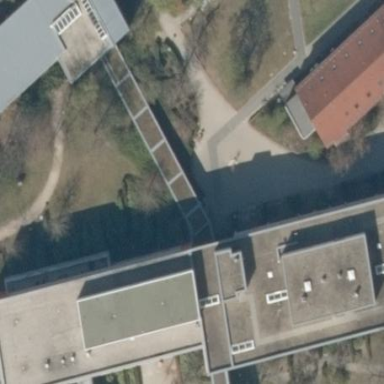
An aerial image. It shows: Hospital building.